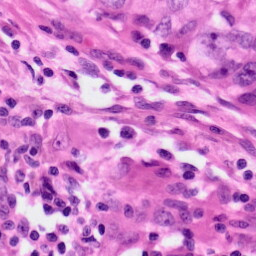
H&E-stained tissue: Lung